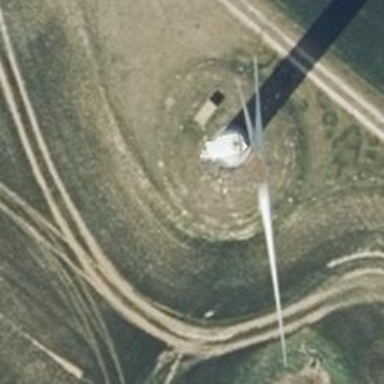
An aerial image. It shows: Wind turbine generating electricity using wind as the power source. The turbine type is horizontal axis.